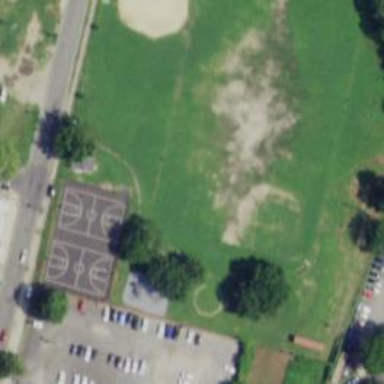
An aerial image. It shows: Baseball pitch for leisure land activities.